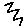
Label: zigzag